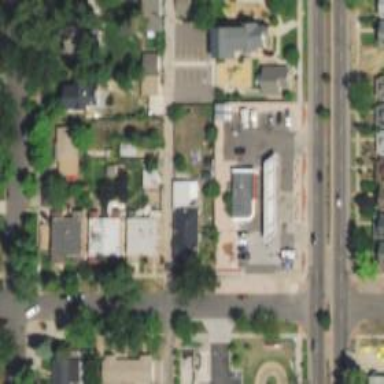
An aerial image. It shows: Convenience shop.